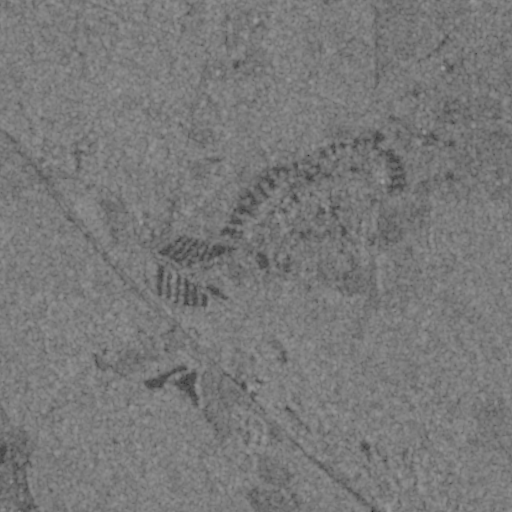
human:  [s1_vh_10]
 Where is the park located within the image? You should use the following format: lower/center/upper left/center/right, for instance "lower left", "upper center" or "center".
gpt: The park is located in the lower left of the image.
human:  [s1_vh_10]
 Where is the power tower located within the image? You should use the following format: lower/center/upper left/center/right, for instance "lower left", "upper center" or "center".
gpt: The power tower is located in the upper of the image.
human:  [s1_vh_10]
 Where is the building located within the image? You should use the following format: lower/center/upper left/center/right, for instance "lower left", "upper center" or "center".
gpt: The building is located in the lower left of the image.
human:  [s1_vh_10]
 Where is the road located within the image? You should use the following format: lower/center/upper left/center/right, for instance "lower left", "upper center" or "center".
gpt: There is no road in the image.

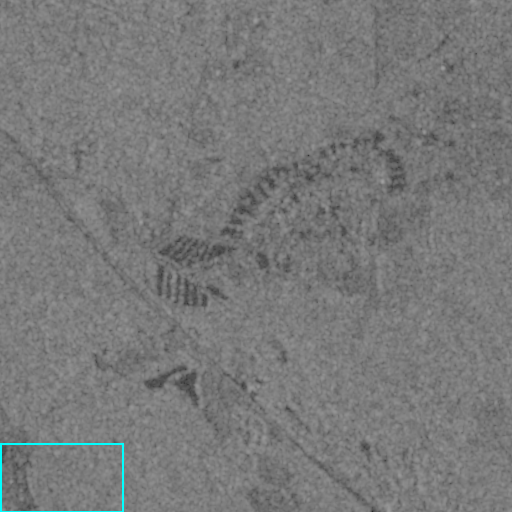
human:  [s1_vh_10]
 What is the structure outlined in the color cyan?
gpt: The structure outlined in cyan is a park.
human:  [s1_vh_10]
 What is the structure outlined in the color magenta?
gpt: There is no magenta outline.